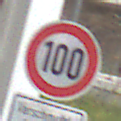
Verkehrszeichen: Geschwindigkeit100
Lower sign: HinweiseAufGefahrenDurchVerbaleAngabe4
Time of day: Midday
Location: Outdoor (Urban)
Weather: Overcast
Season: NotSpecified
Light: Natural